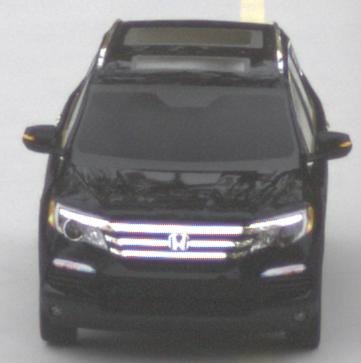
Make: Honda
Model: Pilot
Detailed model: 3
Model produced from: 2015
Model produced until: 2022
Doors: 5
Color: black
Road condition: dry road
Daytime: midday
Contrast: low contrast